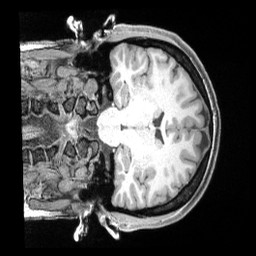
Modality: T1w
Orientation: coronal
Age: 31
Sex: female
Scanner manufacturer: siemens
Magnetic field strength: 3 T
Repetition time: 2 s
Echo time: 0.00211 s